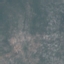
Land use / land cover: HerbaceousVegetation